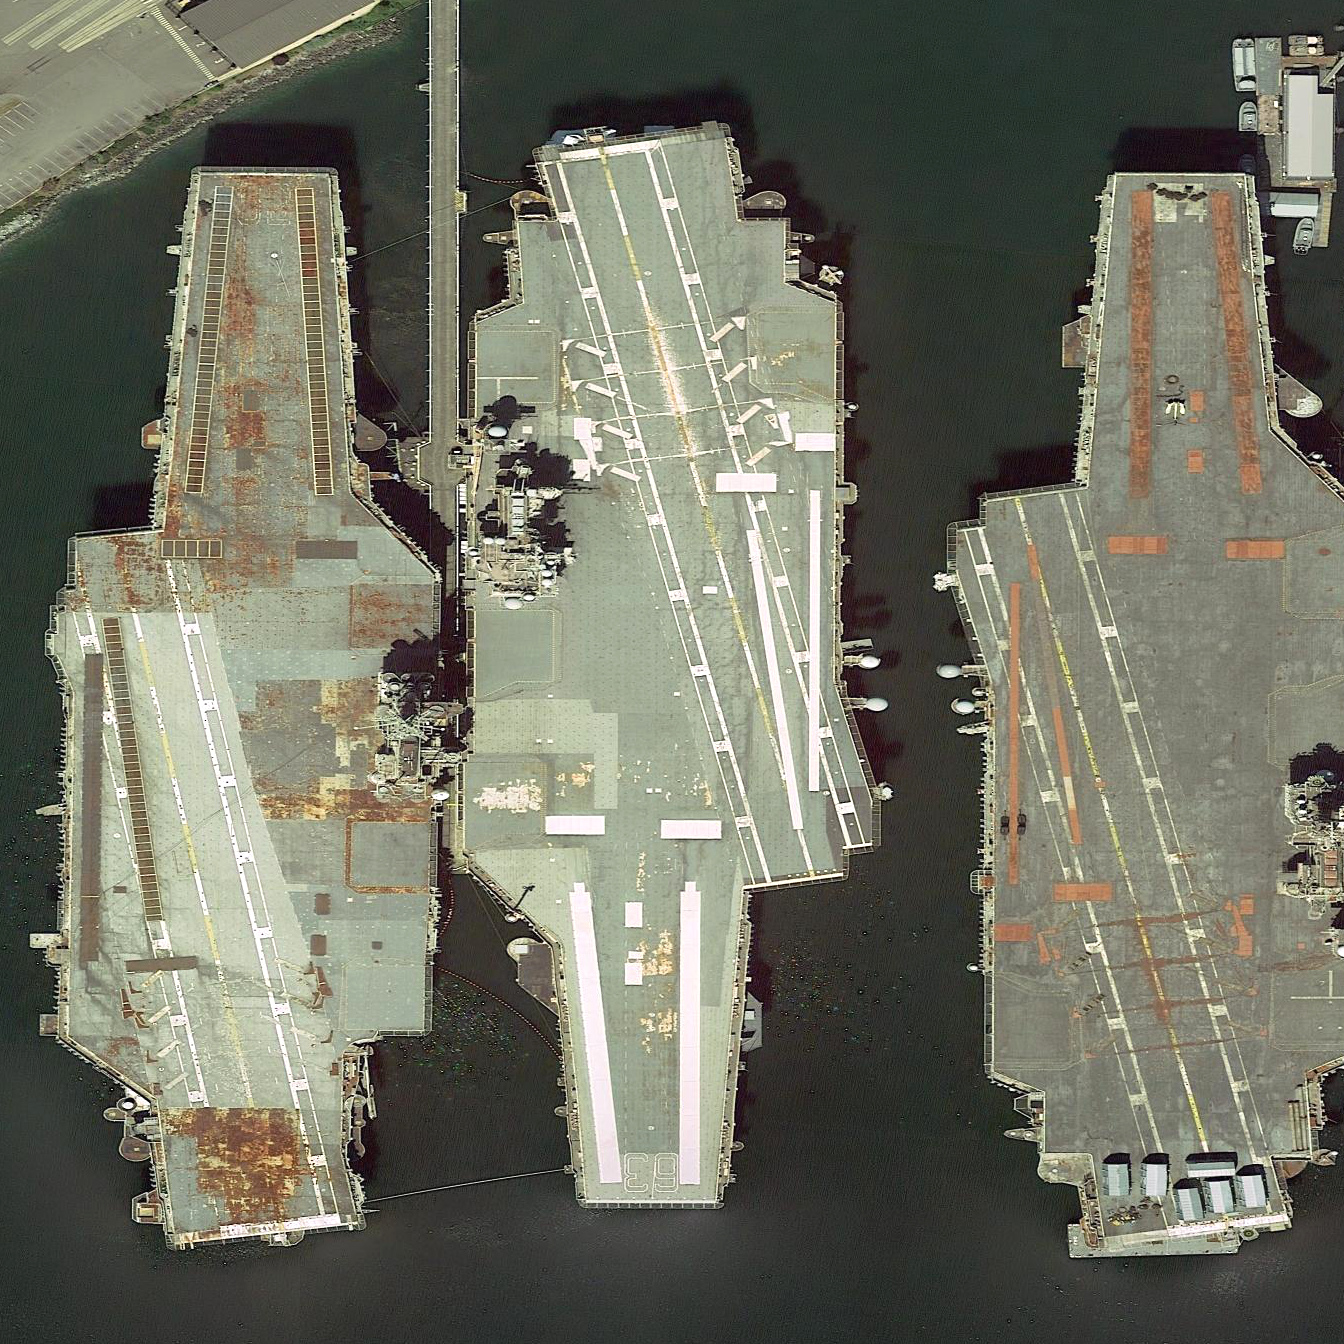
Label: aircraft_carrier